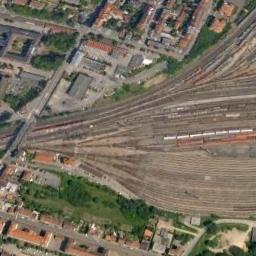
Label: railway_station